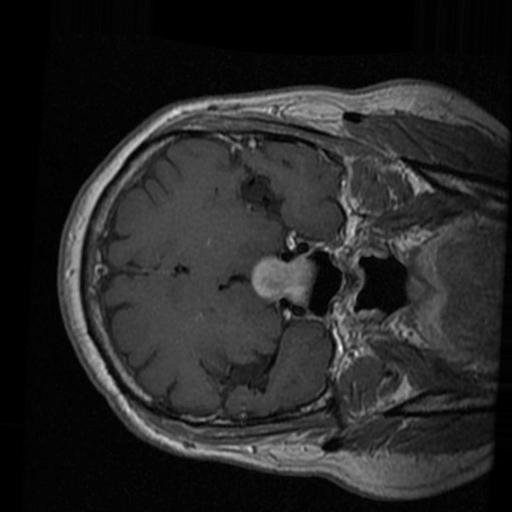
Label: brain_tumor